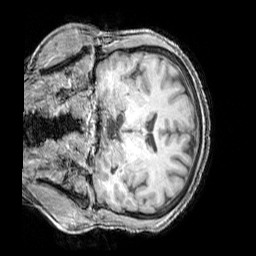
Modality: T1w
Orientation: coronal
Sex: female
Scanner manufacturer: siemens
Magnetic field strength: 3 T
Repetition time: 2.3 s
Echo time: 0.00226 s